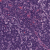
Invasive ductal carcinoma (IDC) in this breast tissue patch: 0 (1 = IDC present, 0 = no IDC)